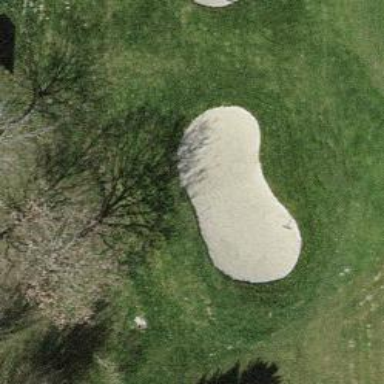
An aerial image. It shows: Sandy area is golf bunker.